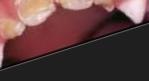
Condition: Caries